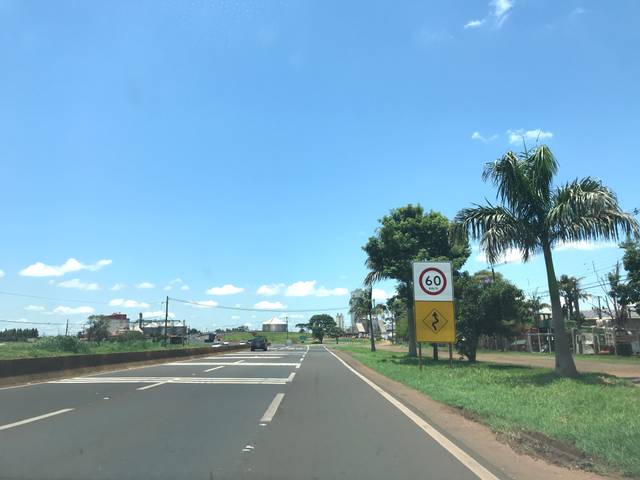
Region: Brazil
Coordinates: -23.352, -51.389